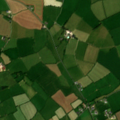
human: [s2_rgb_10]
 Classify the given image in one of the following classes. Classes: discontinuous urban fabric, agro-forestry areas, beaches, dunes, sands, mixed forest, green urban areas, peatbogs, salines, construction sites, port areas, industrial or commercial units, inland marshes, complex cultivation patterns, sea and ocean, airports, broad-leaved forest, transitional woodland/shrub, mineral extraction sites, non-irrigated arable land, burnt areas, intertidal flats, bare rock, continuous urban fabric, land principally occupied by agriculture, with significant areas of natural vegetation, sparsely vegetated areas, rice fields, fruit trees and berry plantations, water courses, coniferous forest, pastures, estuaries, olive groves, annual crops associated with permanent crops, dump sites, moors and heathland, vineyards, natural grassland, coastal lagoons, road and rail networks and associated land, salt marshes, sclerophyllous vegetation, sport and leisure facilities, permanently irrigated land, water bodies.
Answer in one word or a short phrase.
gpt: non-irrigated arable land, pastures